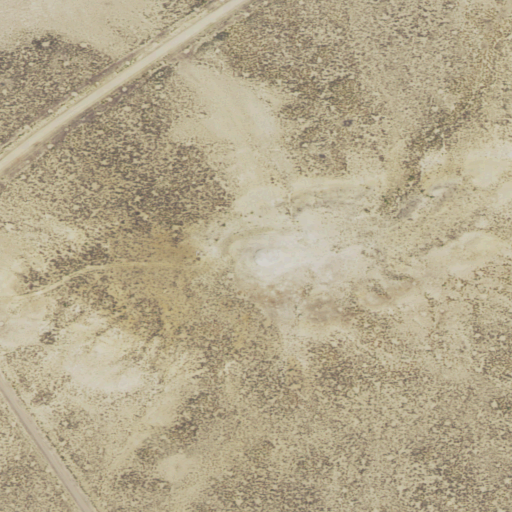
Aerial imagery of mountain in Wyoming named Beacon Light Hill containing only shrub